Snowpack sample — Buffalo Mountain, Silverthorne, Colorado, USA (2/22/26, 2:02 PM MST)
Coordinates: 39.622, -106.113
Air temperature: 33 °F
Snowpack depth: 63 cm
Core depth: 40 cm
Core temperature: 26.6 °F
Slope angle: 11°, slope face: 116°
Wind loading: low
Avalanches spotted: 0
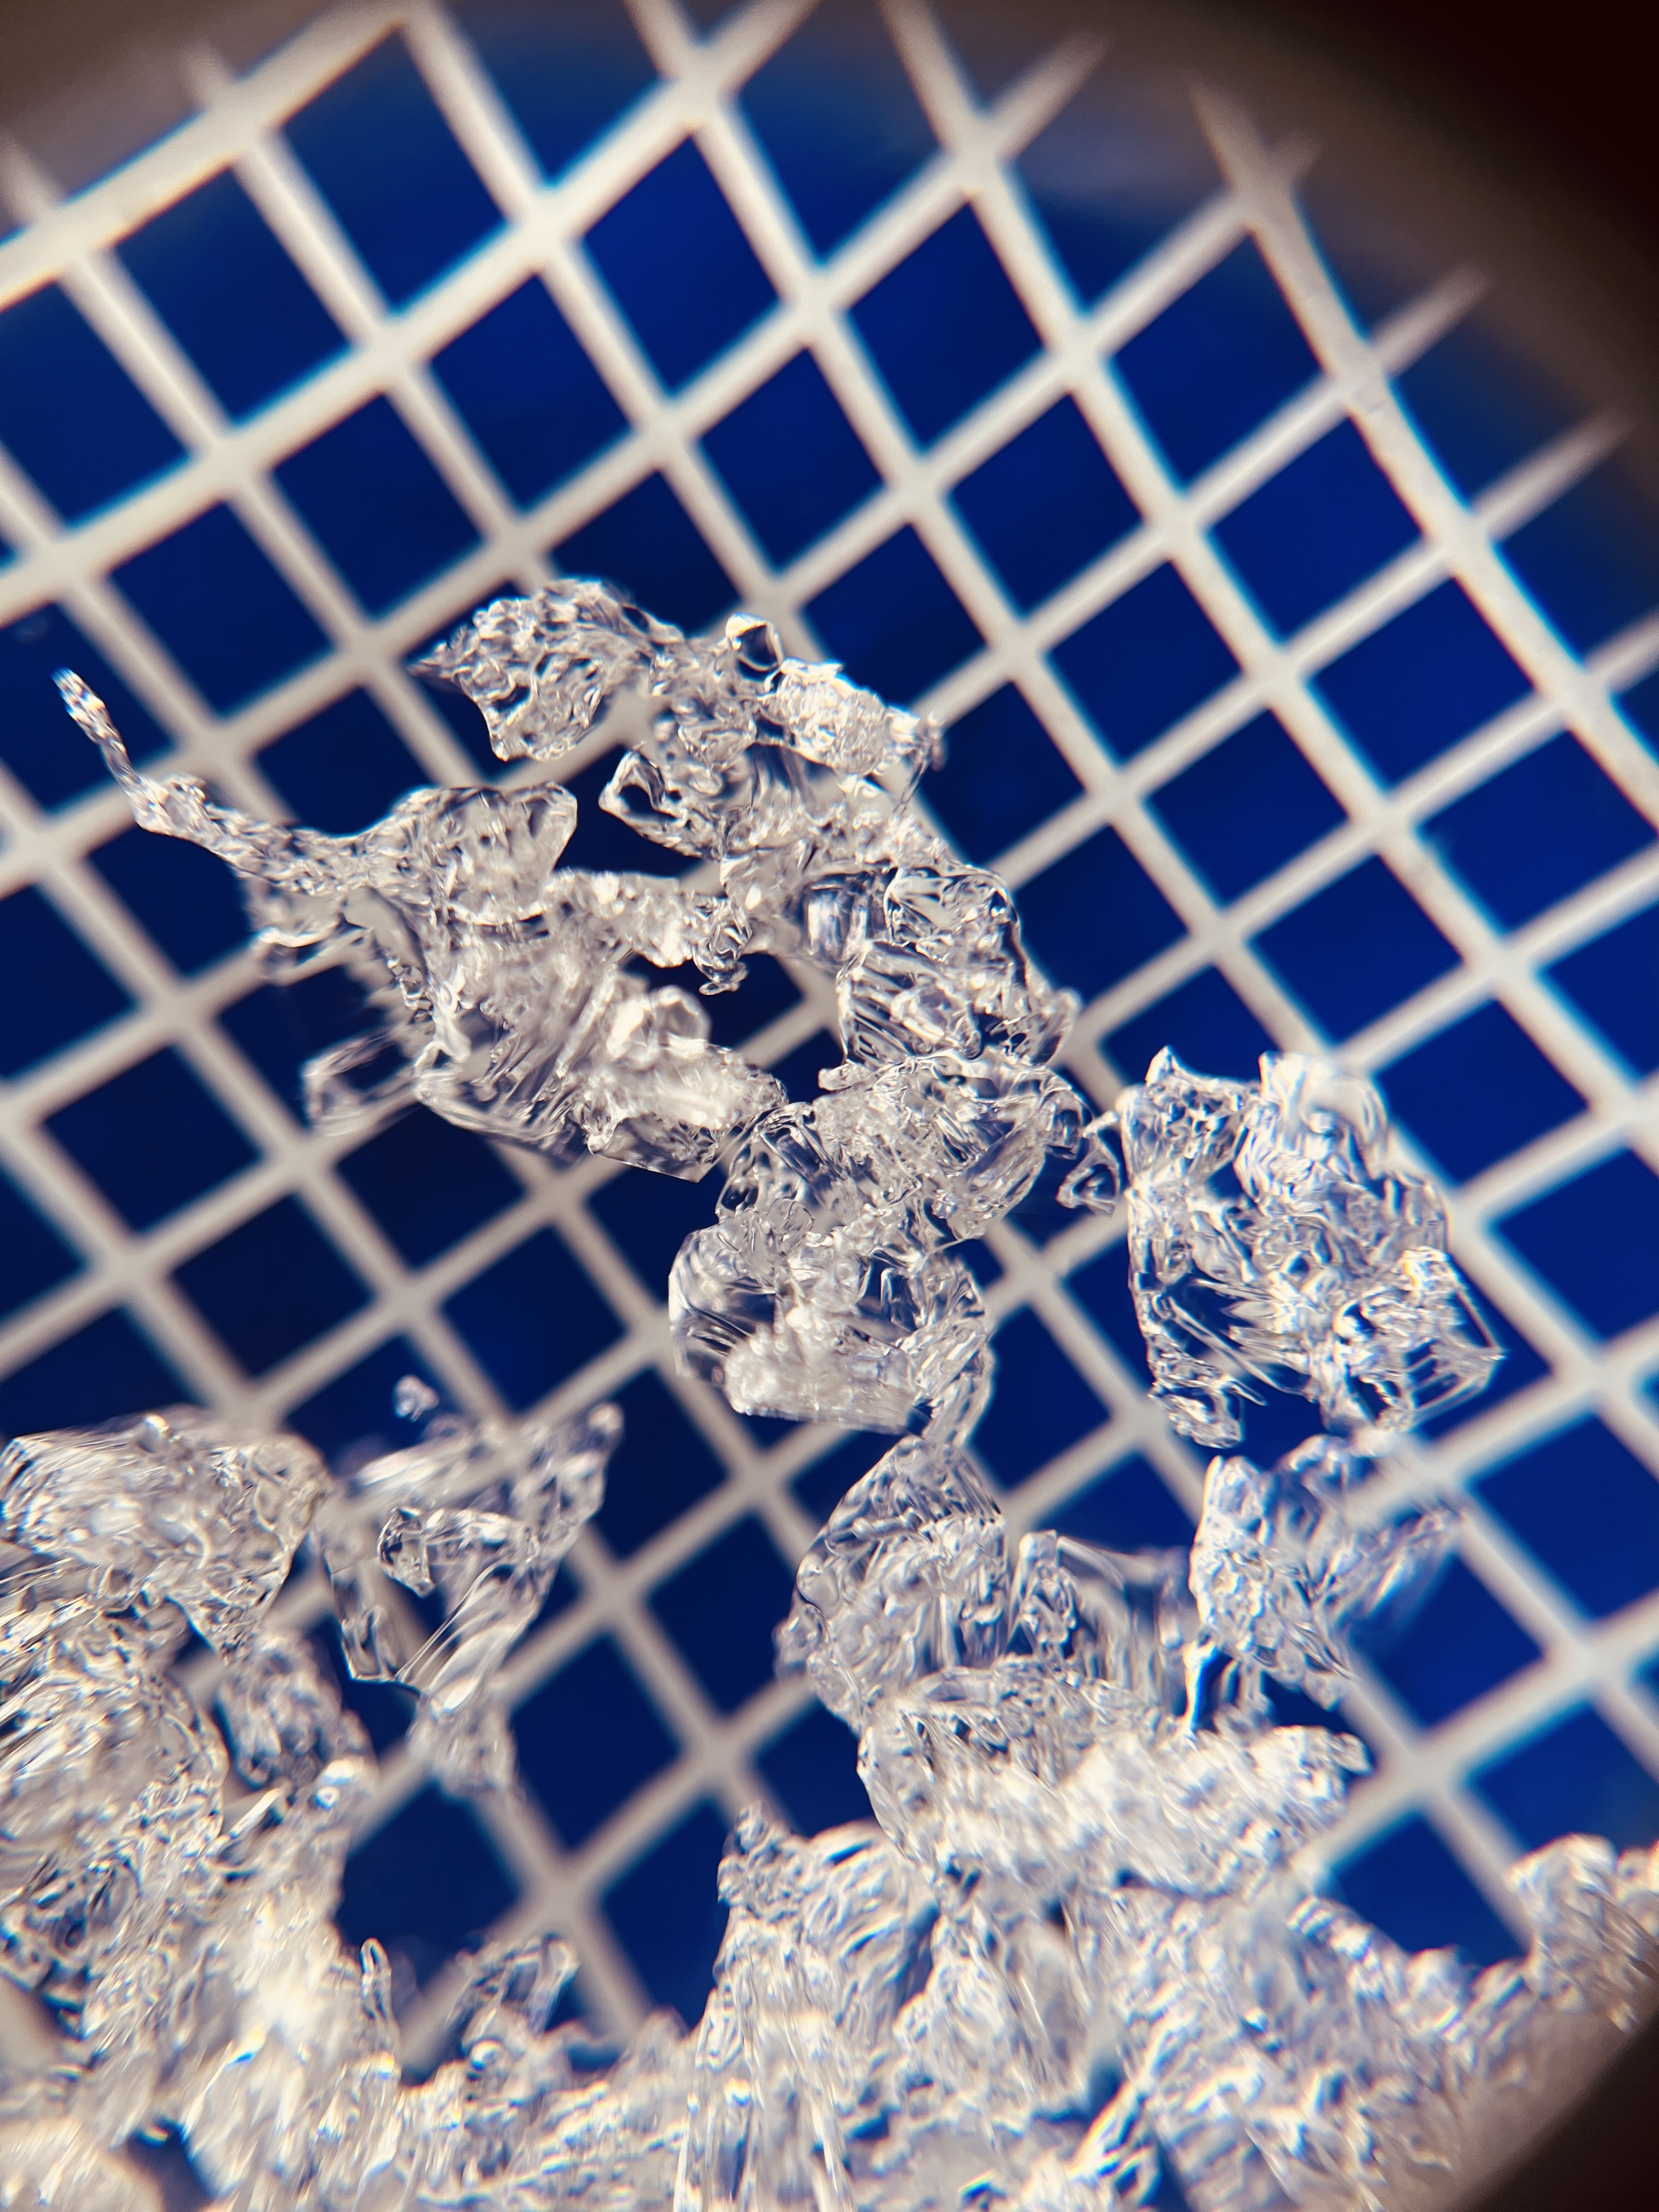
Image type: magnified_profile
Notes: In a firebreak similar to site 1, minimal wind loading with no spotted avalanches (not many faces in view though)